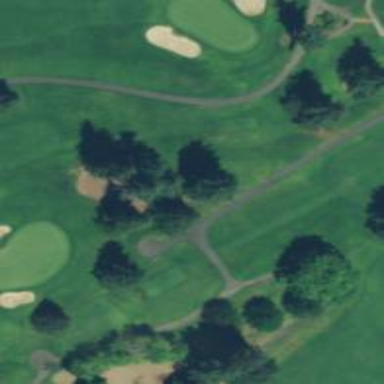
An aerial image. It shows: Service road used as golf cart path.